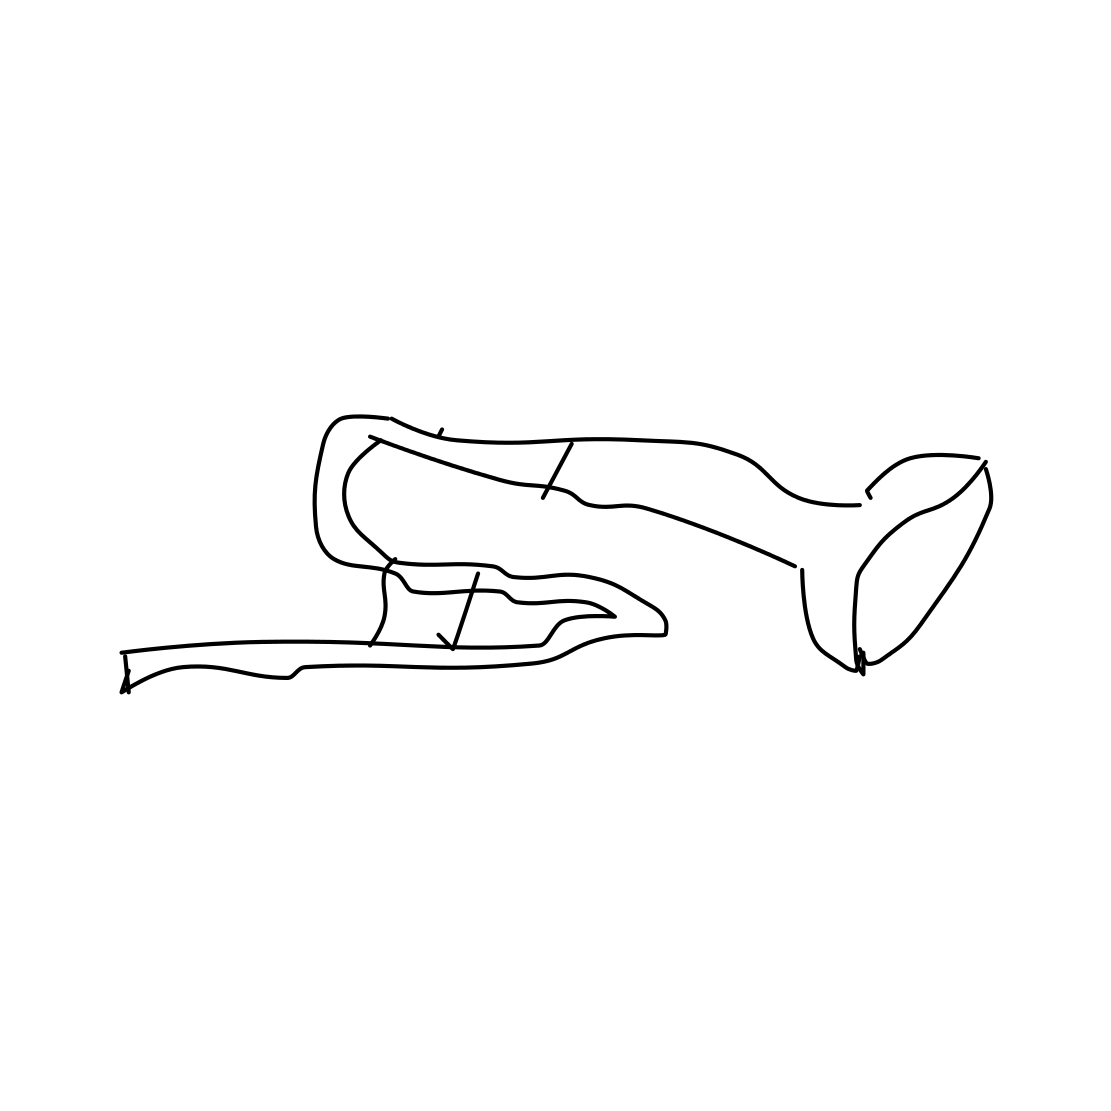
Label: trombone